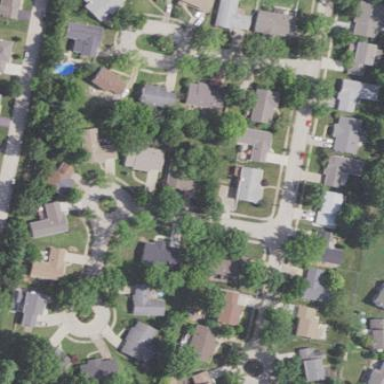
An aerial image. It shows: This residential area consists of single-family homes.